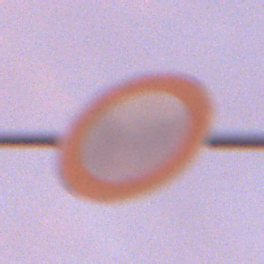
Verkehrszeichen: VerbotFahrzeugeAllerArt
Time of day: SunriseSunset
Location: Outdoor (Urban)
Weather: PartlyCloudy
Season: NotSpecified
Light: Natural